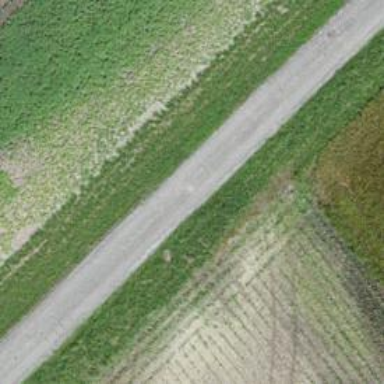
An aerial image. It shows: Well-maintained track road of grade 1.